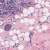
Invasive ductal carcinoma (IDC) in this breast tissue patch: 0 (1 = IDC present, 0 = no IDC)